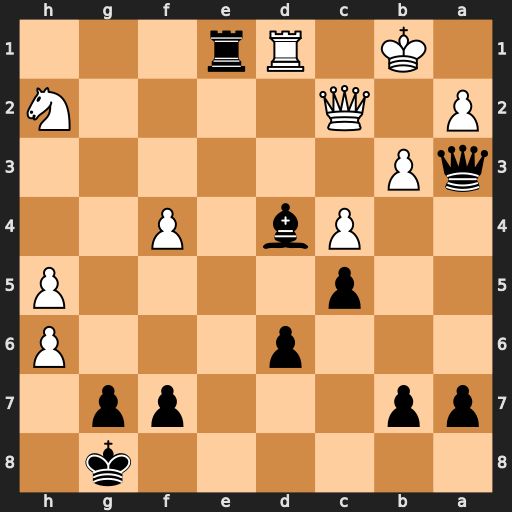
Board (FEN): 6k1/pp3pp1/3p3P/2p4P/2Pb1P2/qP6/P1Q4N/1K1Rr3
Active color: b
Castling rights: -
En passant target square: -
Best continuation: Rxd1+ Qxd1 Qb2#